Question: How do I do.
Here is the table 1 for payments
<URL>
| paymentid | Unit | branch | tenantid | name | amount | note | dateofpayment |
| --------- | ---- | ------ | -------- | ---- | ------ | ---- | ------------- |
| 1 | Bodega | Santo | 1 | Alsace Alsace | 10000 | REFRESHED DATA | 2022-12-27 16:22:53 |
| 2 | Bodega | Santo | 1 | Alsace Alsace | 1333 | wawdad | 2022-11-22 19:17:45 |
| 3 | Bodega | Jacinto MRT | 1 | Alsace Alsace | 1000 | dwadawdaw | 2023-01-01 19:36:13 |
| 4 | Bodega | Jacinto MRT | 4 | awd awdawd | 2000 | awd | 2022-12-25 15:45:49 |
Here is the table 2 for expenses
<URL>
| expensesid | branch | typeofexpenses | amount | note | dateofexpenses |
| ---------- | ------ | -------------- | ------ | ---- | -------------- |
| 2 | Santo | Electricity | 299 | aadadad | 2022-12-27 00:00:00 |
| 3 | Maligno | Electricity | 20 | daawd | 2022-12-27 00:00:00 |
| 4 | Santo | Electricity | 11111 | adawd | 2022-12-27 00:00:00 |
| 5 | Santo | Electricity | 30 | ef | 2022-12-27 00:00:00 |
| 7 | Santo | Electricity | 100 | we | 2023-01-17 19:56:26 |
| 8 | Santo | Electricity | 200 | dw | 2022-12-25 15:45:49 |
and I want to get the total profit of this table per branch
here is the query I use:
'''
SELECT payments.branch , SUM(payments.amount) AS Profits, SUM(expenses.amount) AS Expenses, SUM(payments.amount) - SUM(expenses.amount) AS Total
FROM payments
RIGHT OUTER JOIN expenses
on payments.branch = expenses.branch
GROUP BY payments.branch
'''
I tried the above query but there result is like this:

Expected result
| Branch | Payments | Expenses | Profit |
| ------ | -------- | -------- | ------ |
| Santo | 11333 | 11740 | -407 |
| Jacinto MRT | 3000 | 0 | 3000 |
| Maligno | 0 | 20 | -20 |
IF YOU WANT TO TRY IT ON YOUR MACHINE HERE IS THE QUERY
'''
CREATE TABLE 'expenses' (
'expensesid' int(255) NOT NULL,
'branch' varchar(255) NOT NULL,
'typeofexpenses' varchar(255) NOT NULL,
'amount' int(255) NOT NULL,
'note' varchar(255) NOT NULL,
'dateofexpenses' datetime NOT NULL
);
INSERT INTO 'expenses' ('expensesid', 'branch', 'typeofexpenses', 'amount', 'note', 'dateofexpenses') VALUES
(2, 'Santo', 'Electricity', 299, 'aadadad', '2022-12-27 00:00:00'),
(3, 'Maligno', 'Electricity', 20, 'daawd', '2022-12-27 00:00:00'),
(4, 'Santo', 'Electricity', 11111, 'adawd', '2022-12-27 00:00:00'),
(5, 'Santo', 'Electricity', 30, 'ef', '2022-12-27 00:00:00'),
(7, 'Santo', 'Electricity', 100, 'we', '2023-01-17 19:56:26'),
(8, 'Santo', 'Electricity', 200, 'dw', '2022-12-25 15:45:49');
CREATE TABLE 'payments' (
'paymentid' int(11) NOT NULL,
'Unit' varchar(255) NOT NULL,
'branch' varchar(255) NOT NULL,
'tenantid' int(11) NOT NULL,
'name' varchar(255) NOT NULL,
'amount' int(11) NOT NULL,
'note' varchar(255) NOT NULL,
'dateofpayment' datetime NOT NULL
);
INSERT INTO 'payments' ('paymentid', 'Unit', 'branch', 'tenantid', 'name', 'amount', 'note', 'dateofpayment') VALUES
(1, 'Bodega', 'Santo', 1, 'Alsace Alsace', 10000, 'REFRESHED DATA', '2022-12-27 16:22:53'),
(2, 'Bodega', 'Santo', 1, 'Alsace Alsace', 1333, 'wawdad', '2022-11-22 19:17:45'),
(3, 'Bodega', 'Jacinto MRT', 1, 'Alsace Alsace', 1000, 'dwadawdaw', '2023-01-01 19:36:13'),
(4, 'Bodega', 'Jacinto MRT', 4, 'awd awdawd', 2000, 'awd', '2022-12-25 15:45:49');
'''
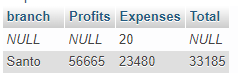
Answer: One way of doing this is to start with the full list of branches (subquery b) and then left join to the aggregated data of the other two tables (sub queries p & e) -
'''
SELECT
b.branch AS Branch,
IFNULL(p.amount, 0) AS Payments,
IFNULL(e.amount, 0) AS Expenses,
IFNULL(p.amount, 0) - IFNULL(e.amount, 0) AS Profit
FROM (SELECT DISTINCT branch FROM expenses UNION SELECT DISTINCT branch FROM payments) AS b
LEFT JOIN (SELECT branch, SUM(amount) amount FROM payments GROUP BY branch) AS p ON b.branch = p.branch
LEFT JOIN (SELECT branch, SUM(amount) amount FROM expenses GROUP BY branch) AS e ON b.branch = e.branch;
'''
As you are using MariaDB >= 10.2.1 we can use <URL>' and 'branchid' instead of 'branch' in 'expenses' and 'payments' tables.
'''
WITH payments AS (
SELECT branchid, SUM(amount) total FROM payments GROUP BY branchid
), expenses AS (
SELECT branchid, SUM(amount) total FROM expenses GROUP BY branchid
)
SELECT
b.name AS Branch,
IFNULL(p.total, 0) AS Payments,
IFNULL(e.total, 0) AS Expenses,
IFNULL(p.total, 0) - IFNULL(e.total, 0) AS Profit
FROM branches AS b
LEFT JOIN payments AS p ON b.branchid = p.branchid
LEFT JOIN expenses AS e ON b.branchid = e.branchid;
'''